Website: slack
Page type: billing-address
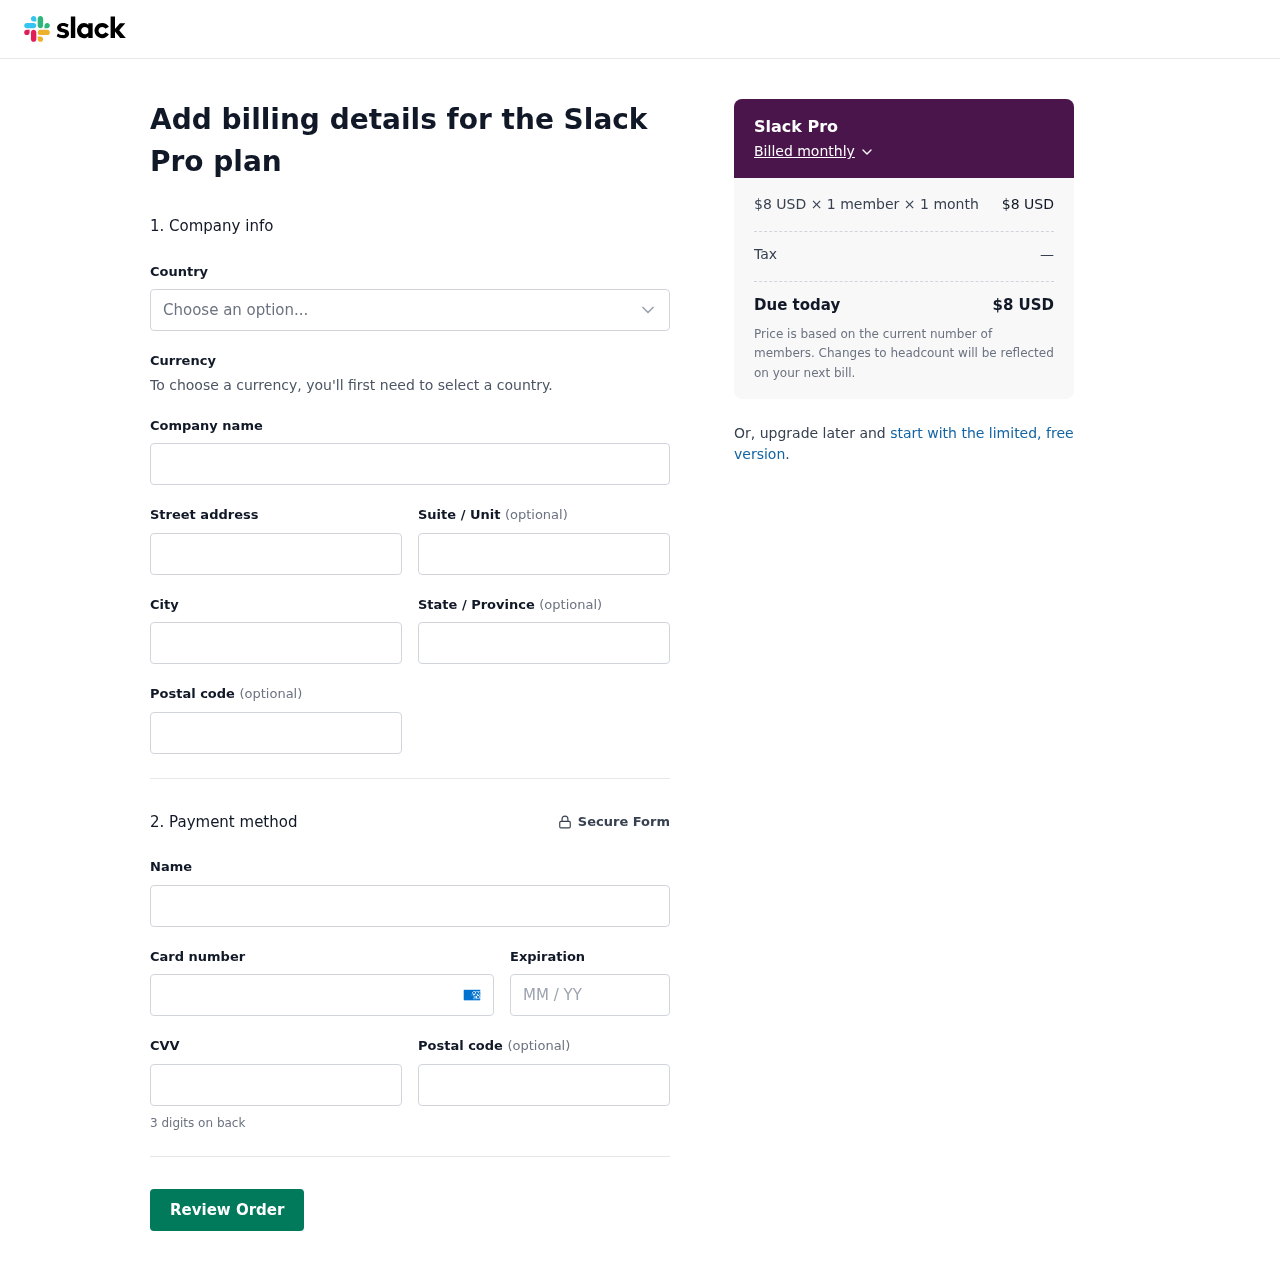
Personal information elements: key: PII_CARD_CVV
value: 5318
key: PII_CARD_EXPIRY
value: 10/28
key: PII_CARD_NUMBER
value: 3449 6167 5694 382
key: PII_CITY
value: Lake Kimberly
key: PII_COMPANY
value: Hunter, Miles and Mitchell
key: PII_COUNTRY
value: United States
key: PII_FULLNAME
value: Kelly Oliver
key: PII_POSTCODE
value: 41201
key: PII_STATE
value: Florida
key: PII_STREET
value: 50827 Jeffrey Pike Apt. 023
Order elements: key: ORDER_PLAN_PRICE
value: $8 USD
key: ORDER_NUM_MEMBERS
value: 1 member
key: ORDER_NUM_MONTHS
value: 1 month
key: ORDER_SUBTOTAL
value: $8 USD
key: ORDER_TAX
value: —
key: ORDER_TOTAL
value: $8 USD